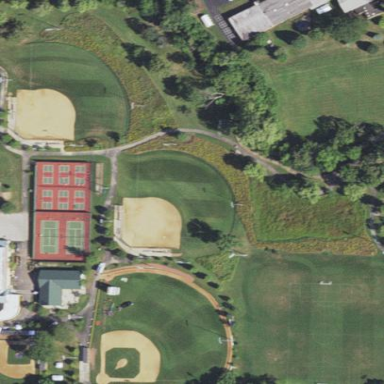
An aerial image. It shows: Softball pitch for leisure and sport activities.